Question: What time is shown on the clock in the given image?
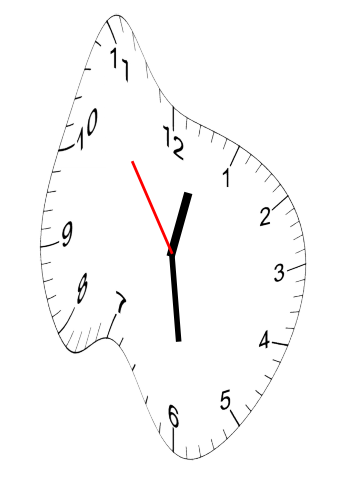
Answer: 12:28:54